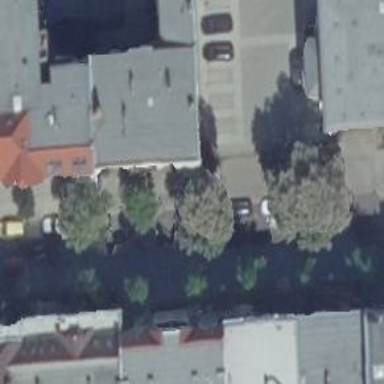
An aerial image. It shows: Avenue lined with broadleaved trees.